Aerial crown-view tile of a tropical tree (Barro Colorado Island, Panama), acquired 20241014:
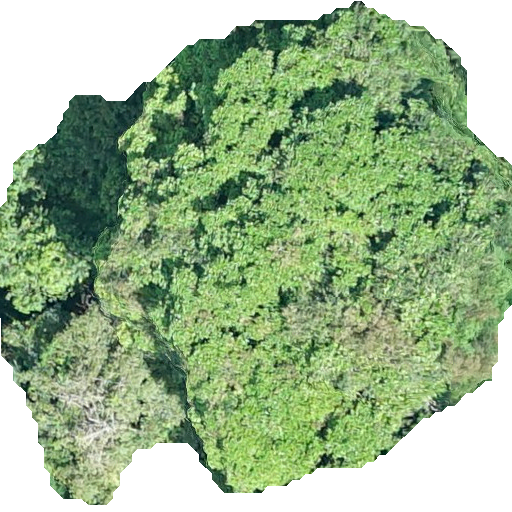
Species: Prioria copaifera
GBIF accepted scientific name: Prioria copaifera
Crown area: 310.055 m²